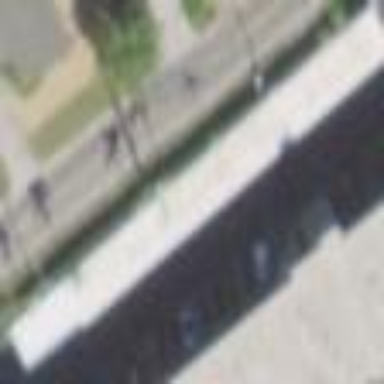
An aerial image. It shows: Parking area with asphalt surface and carports.